Question: I have a VS2010 Setup project for a C# Winforms solution. Deployment of updates using incremental assembly versions and incremental setup version works great.
The problem lies within the msi launch (from within the app), overwriting shortcuts, which then breaks any user created shortcuts (like pin to taskbar).
I've changed the shortcuts to Non-Advertised but any user created shortcuts still break with the following message:

Advertised shortcut's prompt with an "Incorrect Parameter" error after the update.
Even installing with the following arguments don't resolve the issue:
'''
msiexec /i Updates\Installer.msi /qn /L install.log REINSTALLMODE=amus DISABLEADVTSHORTCUTS=1
'''
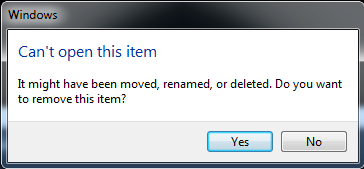
Answer: Usually new product versions automatically detect and use the old installation path during an upgrade. This way any custom shortcuts or other elements which use the installation path will still work.
Visual Studio doesn't offer this functionality for MSI packages, but you can try implementing it yourself. A common approach is using a search (in Launch Conditions Editor) to find the original install path and save it in your main folder property (TARGETDIR). Other setup tools do this by default.
If each product version uses an unique installation path, you can't do anything to fix custom shortcuts created by the user.